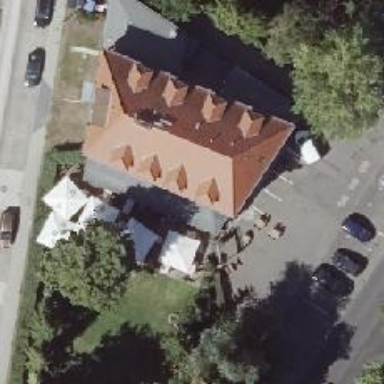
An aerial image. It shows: Restaurant.